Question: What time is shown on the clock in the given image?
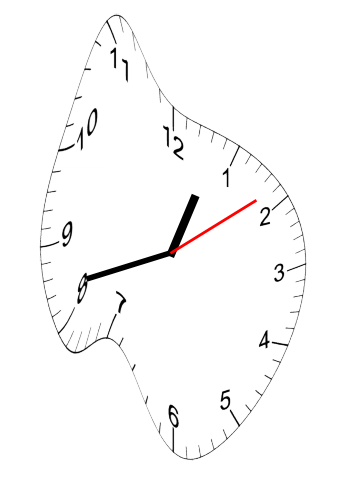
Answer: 12:42:09